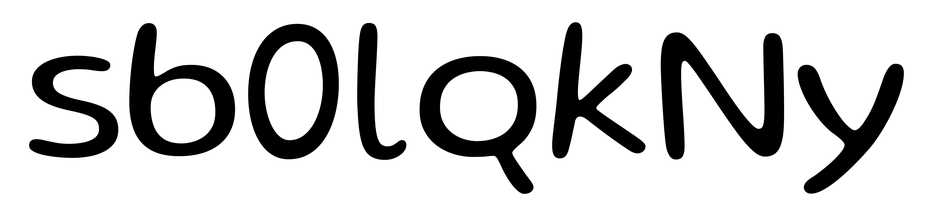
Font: Gluten_Light